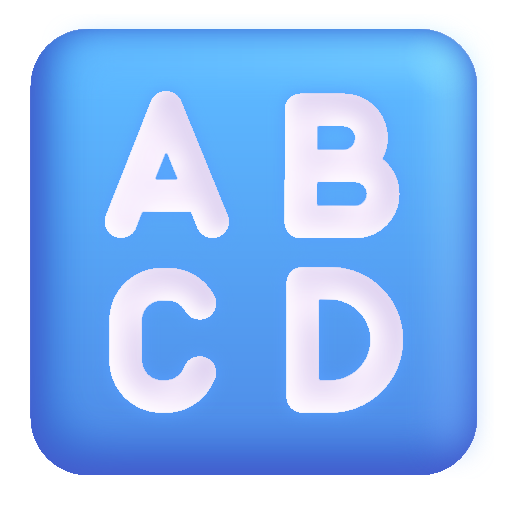
input latin uppercase color